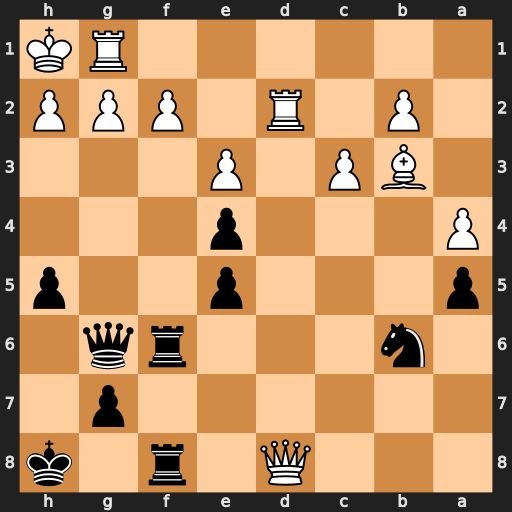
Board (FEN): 3Q1r1k/6p1/1n3rq1/p3p2p/P3p3/1BP1P3/1P1R1PPP/6RK
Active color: b
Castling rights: -
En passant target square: -
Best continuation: Rxd8 Rxd8+ Kh7 Bg8+ Kh6